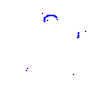
Particle: kaon